Question: I'm currently trying to learn and understand all the new Identity bits and pieces with .Net Core 2.1/MVC. Previously, I have used MVC3 MVC Identity and it was straight forward - it automatically created the Model, View and Controllers and I could easily edit everything and anything.
With .Net Core, it seems to automatically inherit everything from the framework and I just don't easily understand how to override.
I've followed the guides <URL>, however, this does not create any of the models or controllers.
Because of this, I now have a project with all the pages, but, it fails to build with all the models missing:

'''
CS0246 The type or namespace name 'ChangePasswordModel' could not be found (are you missing a using directive or an assembly reference?
'''
I feel like I am missing something obvious and I can't believe that I am struggling so much on something that ~10 years ago was simple.
How can I create/import the missing Controllers and models?
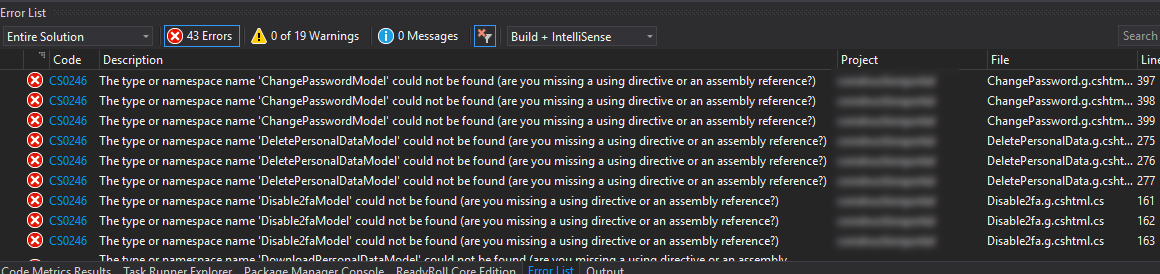
Answer: Identity comes with a default UI composed of Razor Pages and static files housed in a Razor Class Library. It's added by default when you either use 'AddDefaultIdentity' to enable Identity in your project or explicitly call 'AddDefaultUI' on any of the other Identity bootstrapping extensions methods ('AddIdentity'/'AddIdentityCore').
Views and static files in Razor Class Libraries are embedded resources, and as such are treated as if they physically existed directly in the apps that reference them. However, anything that actually does physically exist in your app will be used before any embedded resources. As such, you can override anything coming from an RCL, simply by creating the same file in the same location as it exists in the RCL in your app. The Identity scaffold simply copies over the selected Razor Pages into your project such that they will override in this way.
Since Razor Pages are used for the default UI, there's no controllers or separate model classes. The models used for the views are established in the Razor Page codebehinds, so for each page you scaffold in, you should have both 'Page.cshtml' and 'Page.cshtml.cs' files added.
If your build is failing after doing the scaffold, the build is not seeing the '*.cshtml.cs' files (codebehinds). Verify that they do exist in your project's file structure. If they don't, there's some fundamental problem with the scaffold in your instance of Visual Studio, which will likely require reinstalling or at least repairing Visual Studio.
Assuming they are there, then there's something stuck in the build process. Occasionally files do get locked and Visual Studio will complain that it's missing references, when in fact it's simply missing the very assemblies those come from. In such cases, you can navigate into your project directly and remove the 'bin' and 'obj' directories completely. Then, come back into Visual Studio and do a rebuild. If you have more than one project, you should rebuild your entire solution, as it could be a project reference that's actually failing to build.